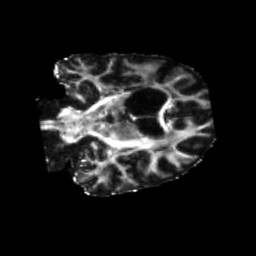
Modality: FA
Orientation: coronal
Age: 70
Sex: male
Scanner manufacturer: siemens
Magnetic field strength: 3 T
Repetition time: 5.25 s
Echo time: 0.08 s